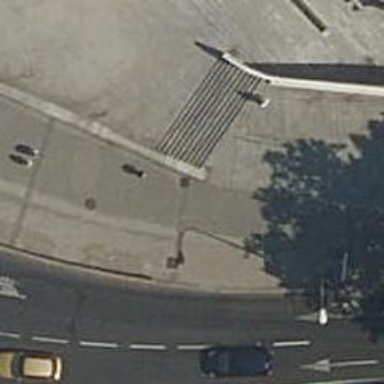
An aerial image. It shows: Set of steps made of paving stones.